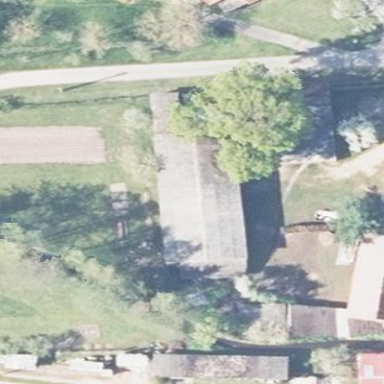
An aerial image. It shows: Farm auxiliary building.